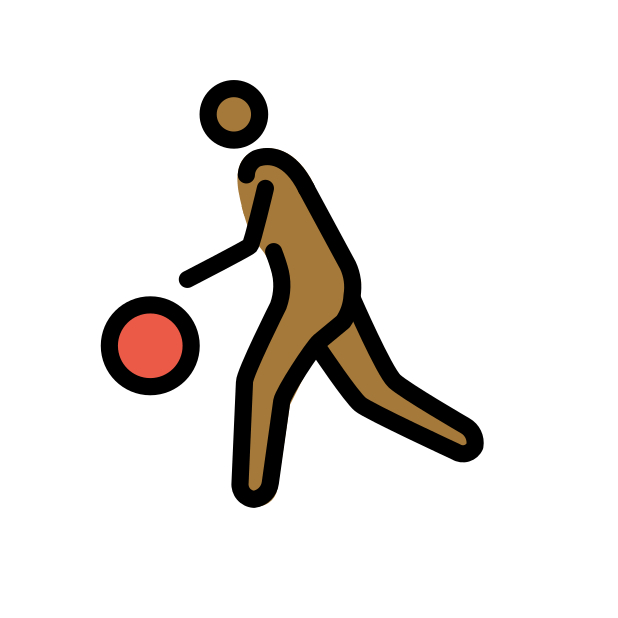
man bouncing ball: medium-dark skin tone